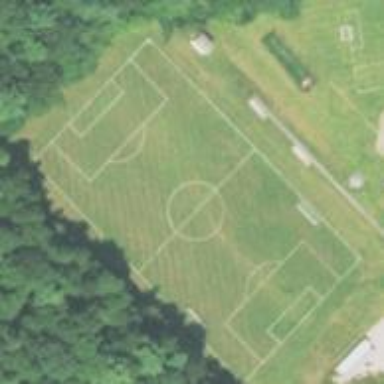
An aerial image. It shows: Soccer pitch with grass surface for leisure land.